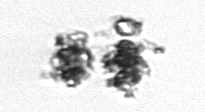
Label: Thalassiosira_TAG_external_detritus